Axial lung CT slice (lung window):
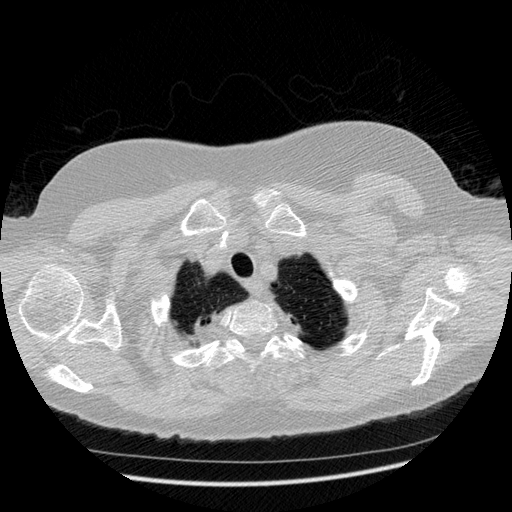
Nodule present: no